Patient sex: M
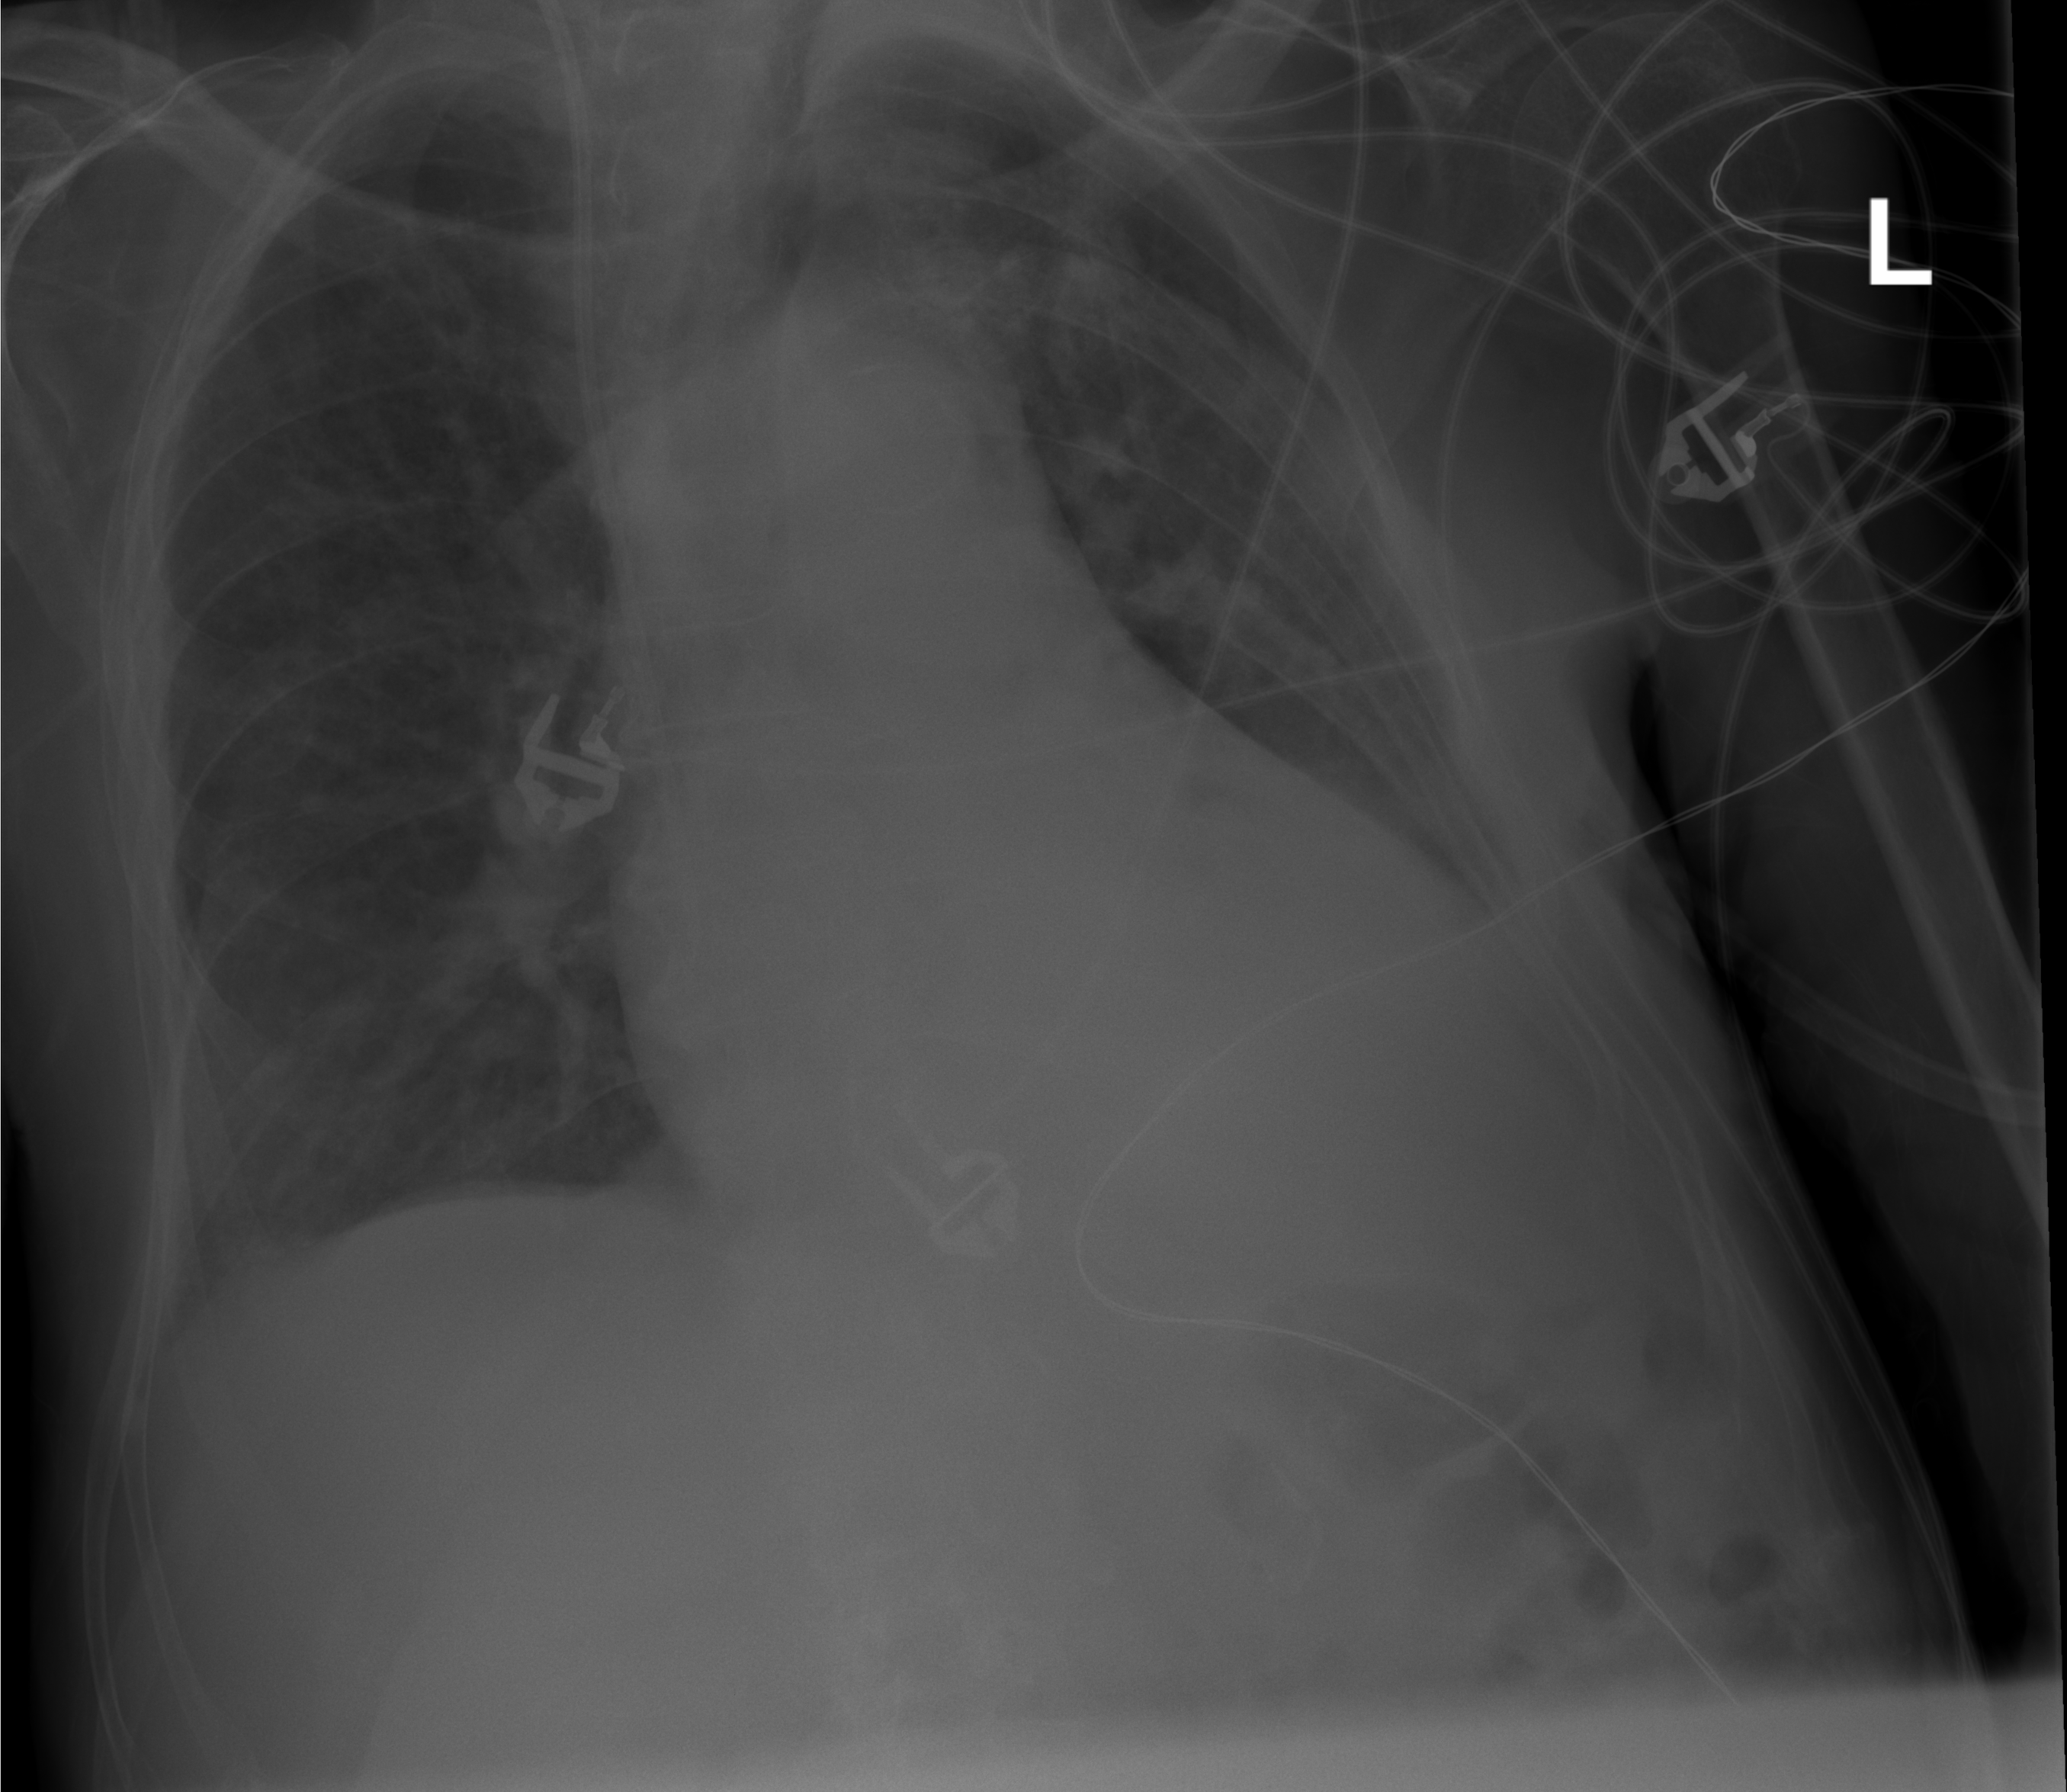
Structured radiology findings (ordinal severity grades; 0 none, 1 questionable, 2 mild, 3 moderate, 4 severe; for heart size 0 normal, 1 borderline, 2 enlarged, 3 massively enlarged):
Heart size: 2
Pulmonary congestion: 0
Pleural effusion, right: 1
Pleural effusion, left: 0
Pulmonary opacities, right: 0
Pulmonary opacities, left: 0
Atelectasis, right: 0
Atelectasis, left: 0